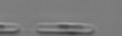
Label: Skeletonema